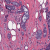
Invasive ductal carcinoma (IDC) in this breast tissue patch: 1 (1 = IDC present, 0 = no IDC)